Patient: sex M, age 61
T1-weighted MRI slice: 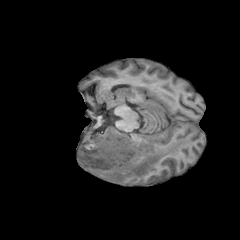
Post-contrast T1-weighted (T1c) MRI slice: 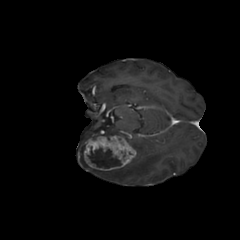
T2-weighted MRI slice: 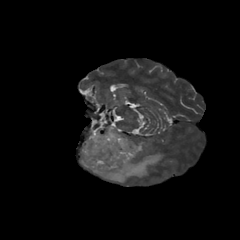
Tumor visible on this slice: yes
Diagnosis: Glioblastoma, IDH-wildtype
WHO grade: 4